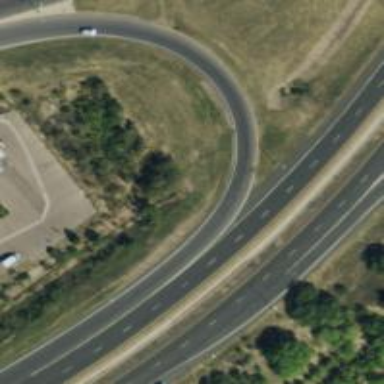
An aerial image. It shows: Primary link highway.